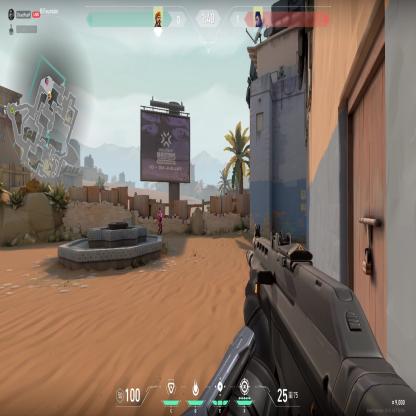
Label: enemy